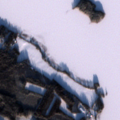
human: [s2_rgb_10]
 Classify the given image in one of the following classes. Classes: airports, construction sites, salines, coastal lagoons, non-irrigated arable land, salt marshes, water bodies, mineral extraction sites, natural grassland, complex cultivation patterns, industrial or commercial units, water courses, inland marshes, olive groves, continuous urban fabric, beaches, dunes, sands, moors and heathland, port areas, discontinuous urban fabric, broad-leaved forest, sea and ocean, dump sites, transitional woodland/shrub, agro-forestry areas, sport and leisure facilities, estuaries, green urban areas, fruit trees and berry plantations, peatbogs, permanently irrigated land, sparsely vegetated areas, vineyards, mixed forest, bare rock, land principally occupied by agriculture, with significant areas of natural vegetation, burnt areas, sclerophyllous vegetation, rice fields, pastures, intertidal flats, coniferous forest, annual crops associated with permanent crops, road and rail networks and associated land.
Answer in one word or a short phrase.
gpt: land principally occupied by agriculture, with significant areas of natural vegetation, mixed forest, transitional woodland/shrub, water bodies